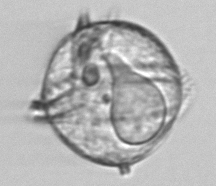
Label: Protoperidinium